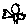
Label: bird